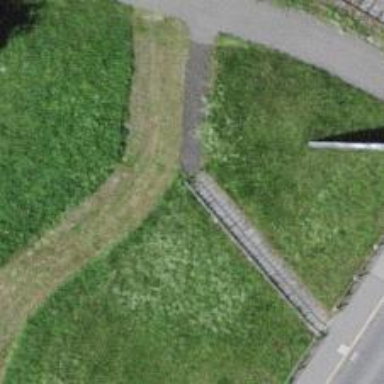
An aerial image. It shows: Road with steps.